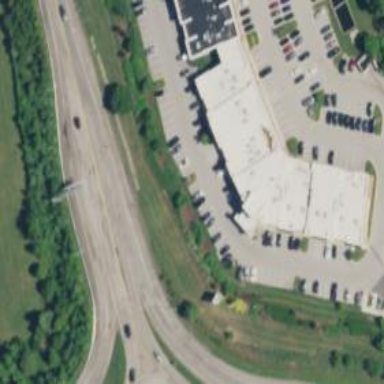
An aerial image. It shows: Clinic providing healthcare services.